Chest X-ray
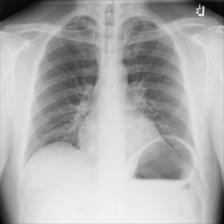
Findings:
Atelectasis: negative
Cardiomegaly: negative
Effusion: negative
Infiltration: positive
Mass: negative
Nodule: positive
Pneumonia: negative
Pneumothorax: negative
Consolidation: negative
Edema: negative
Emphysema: negative
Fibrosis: negative
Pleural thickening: negative
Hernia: negative